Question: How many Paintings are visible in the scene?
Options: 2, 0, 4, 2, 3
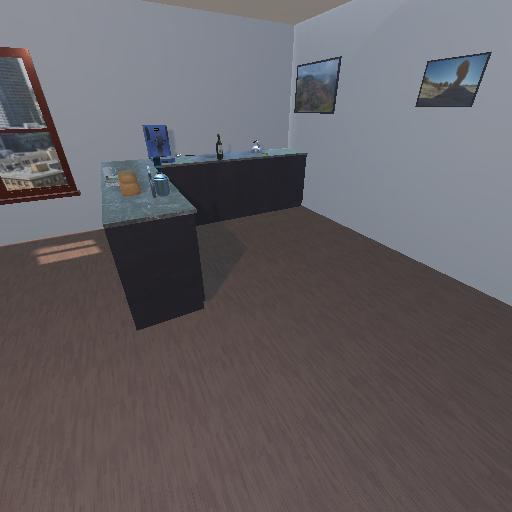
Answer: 2